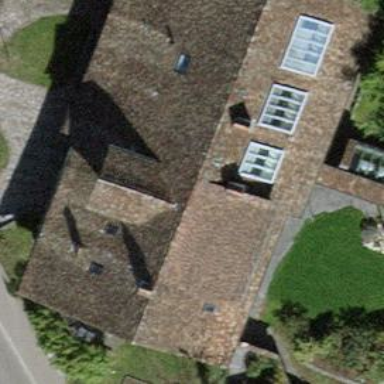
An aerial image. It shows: House with pitched roof.